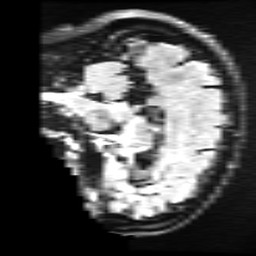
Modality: FLAIR
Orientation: sagittal
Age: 42
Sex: female
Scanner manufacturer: ge
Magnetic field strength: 3 T
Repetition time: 11 s
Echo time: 0.1497 s